Question: What time is displayed on the screen?
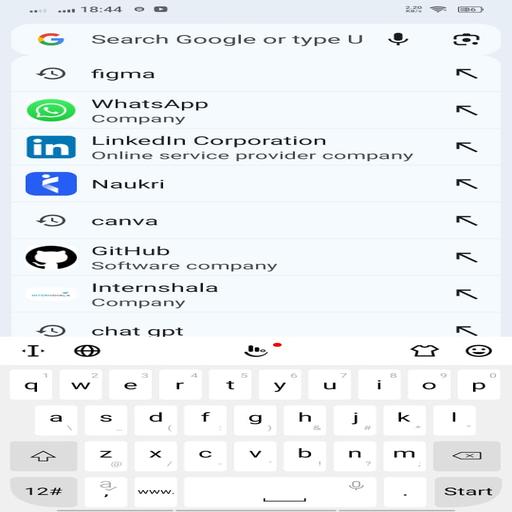
Answer: 18:44:00